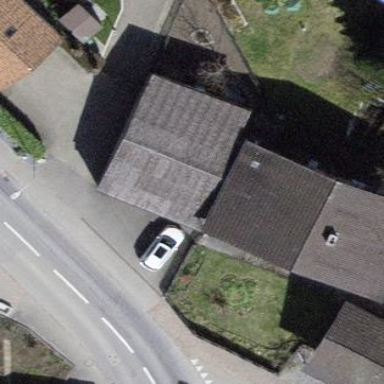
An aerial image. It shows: Building with tile roof.